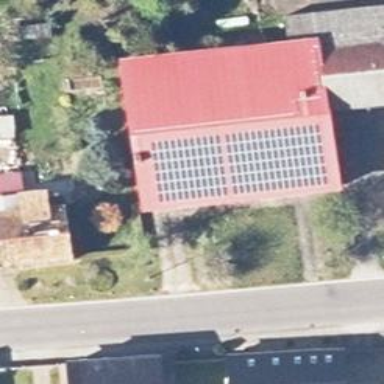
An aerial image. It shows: Small solar photovoltaic panel used as generator to produce electricity.